Question: I have user control on aspx page.
The uc has dropdownlist control for selecting one of three languages: Hebrew (default), English or Russian.
I have three resx pages contain the translation of each language.
when the user selects a language, I change the uiCulture of the parent page to selected option:
'''
this.Page.UICulture = language;
'''
It works.
but... not completely.
I have div defined as follow:
'''
<div class="col col-md-3 col-xs-4"><%= Resources.MyResource.CurrencyText %></div>
'''
and its content changed as expected.
but I have also dropdownlist defined:
'''
<asp:DropDownList ID="ddlCurrency" CssClass="form-control" runat="server" Height="16px">
<asp:ListItem Value="1" Text="<%$ Resources:MyResource,shekelOpt %>"></asp:listitem>
<asp:ListItem Value="2" Text="<%$ Resources:MyResource,dollarOpt %>"></asp:ListItem>
</asp:DropDownList>
'''
and it does not changes at all.
I tried to workaround and ti write in $(document).ready function something like:
'''
$("#<%= ddlCurrency.ClientID %> option:nth-child(1)").text("<%= Resources.MyResource.shekelOpt %>");
$("#<%= ddlCurrency.ClientID %> option:nth-child(2)").text("<%= Resources.MyResource.dollarOpt %>");
'''
it works, but I don't like this solution, It is ugly and not enough built.
can someone help and tell me how to cause the text on asp:dropdownlist (and also on asp:button) to be changed?

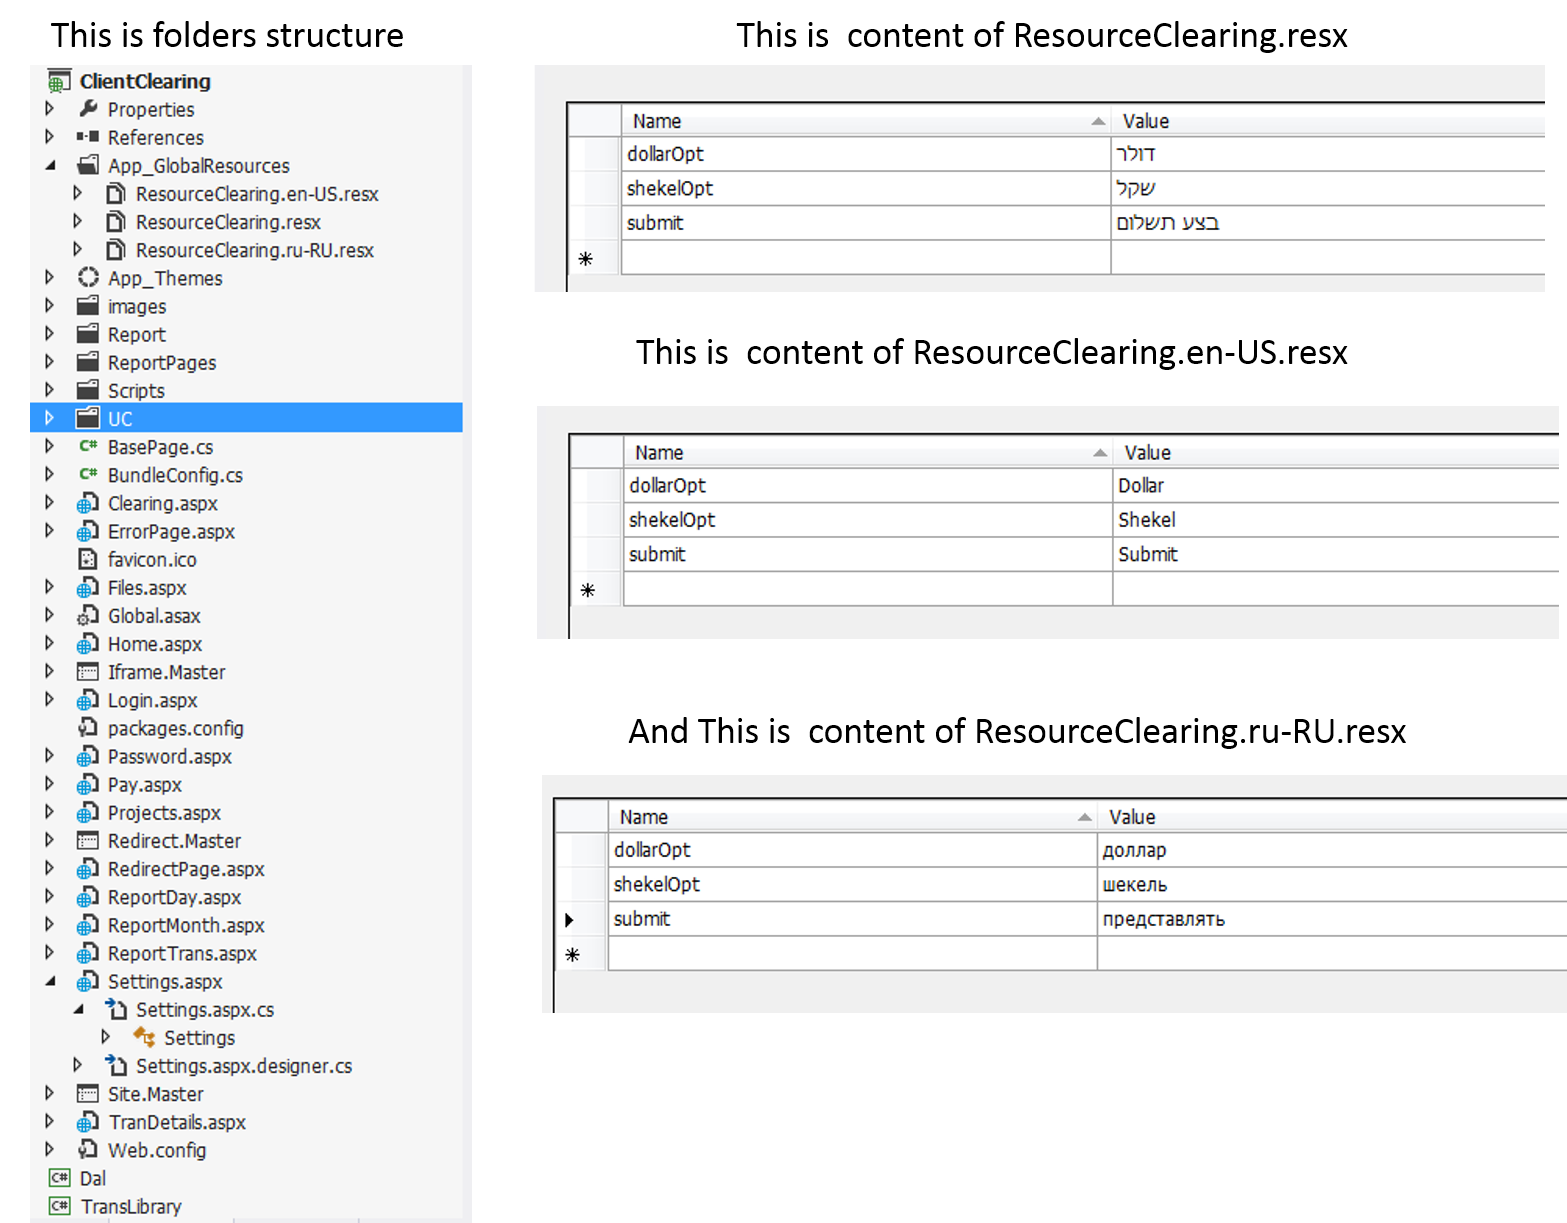
Answer: '''
protected override void InitializeCulture()
{
Thread.CurrentThread.CurrentCulture = new CultureInfo("ru-RU");
base.InitializeCulture();
}
'''
'''
<asp:DropDownList ID="ddlCurrency" CssClass="form-control" runat="server" Height="16px">
<asp:ListItem Value="1" Text="<%$ Resources:shekelOpt %>"></asp:listitem>
<asp:ListItem Value="2" Text="<%$ Resources:dollarOpt %>"></asp:ListItem>
</asp:DropDownList>
'''
If that doesn't work add this markup in ResourceClearing.aspx Page
'''
<asp:DropDownList ID="ddlCurrency" CssClass="form-control" runat="server" Height="16px" meta:resourcekey="ddlCurrencyResource1" >
<asp:ListItem Value="1" Text="Shekal" meta:resourcekey="ListItemResource1"></asp:ListItem>
<asp:ListItem Value="2" Text="Dollar" meta:resourcekey="ListItemResource2"></asp:ListItem>
</asp:DropDownList>
'''
And add the following entries in all 3 resource files with their values: